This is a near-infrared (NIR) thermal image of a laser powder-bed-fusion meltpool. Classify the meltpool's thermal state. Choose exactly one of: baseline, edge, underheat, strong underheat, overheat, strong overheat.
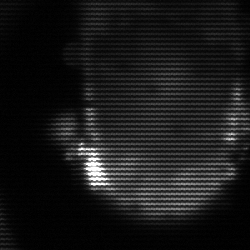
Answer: baseline